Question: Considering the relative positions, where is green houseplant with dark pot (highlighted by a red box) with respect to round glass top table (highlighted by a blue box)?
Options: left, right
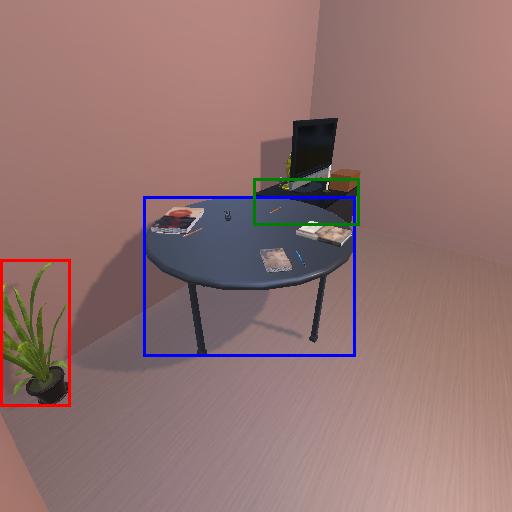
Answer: left